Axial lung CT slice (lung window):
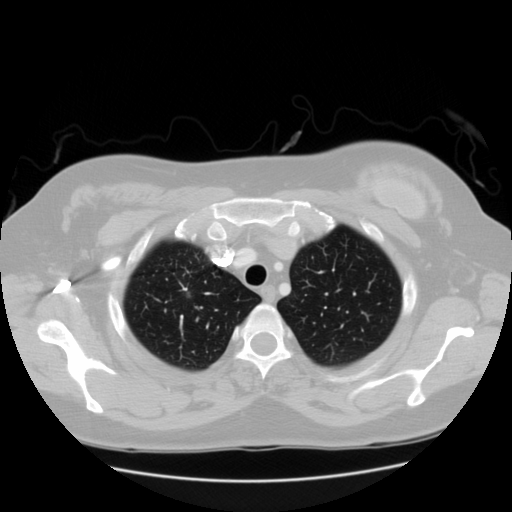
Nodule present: no